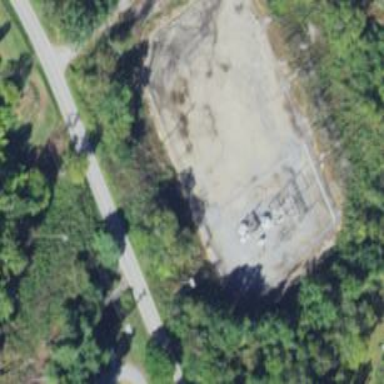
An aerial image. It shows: Distribution power substation secured by fence.